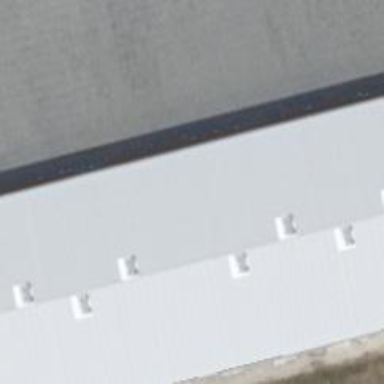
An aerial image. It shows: Hangar located at airport.